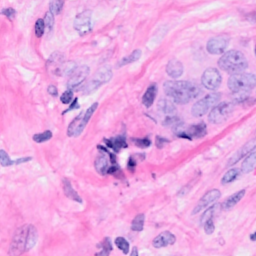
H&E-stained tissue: Breast